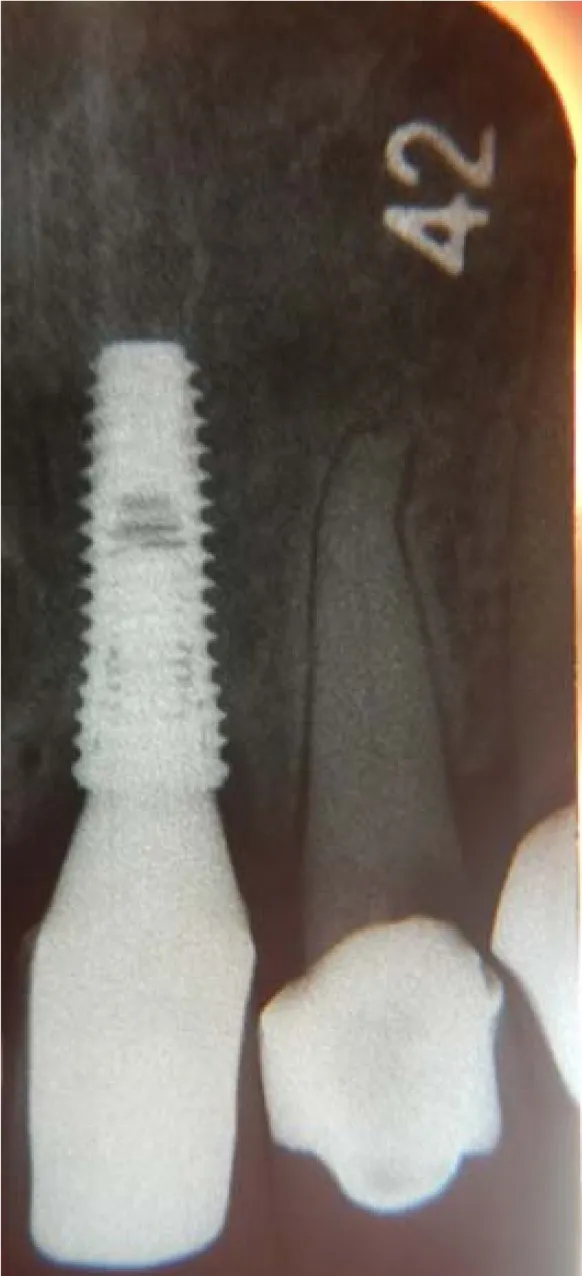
Periapical radiograph at the time the crown was placed shows a good crestal bone level.
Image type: radiology (x_ray)